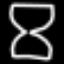
Label: hourglass